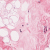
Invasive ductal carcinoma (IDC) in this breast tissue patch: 0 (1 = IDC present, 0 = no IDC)